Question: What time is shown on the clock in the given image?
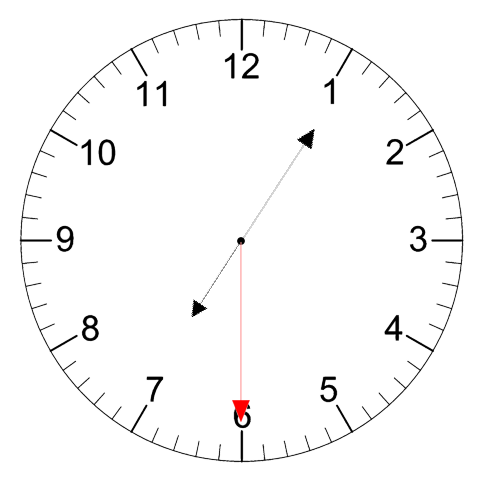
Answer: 07:05:30